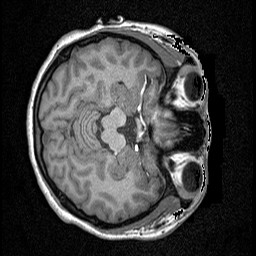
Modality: T1w
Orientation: axial
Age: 19
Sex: female
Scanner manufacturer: siemens
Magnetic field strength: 3 T
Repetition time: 1.64 s
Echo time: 0.00234 s